Field crop: maize
Growth stage: 1
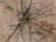
Species: salsola